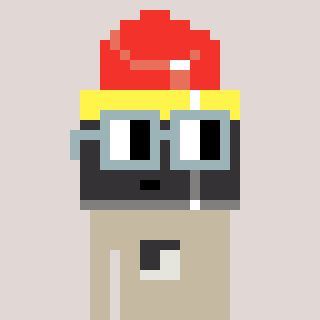
a pixel art character with square dark gray glasses, a lipstick-shaped head and a bege-colored body on a warm background